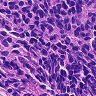
Metastatic tissue present: no